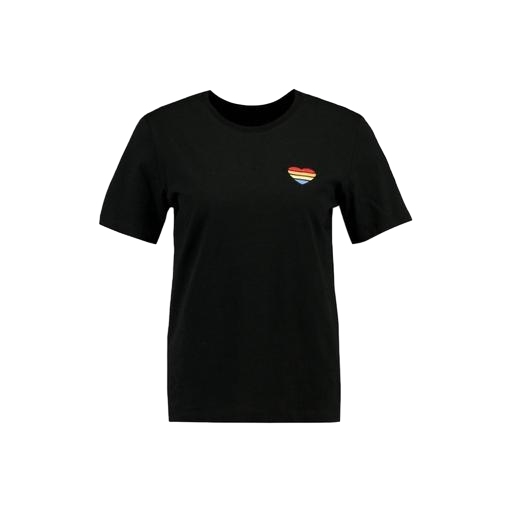
multicolor t-shirt heart, black woman's tee, women's black heart logo t-shirt, white background